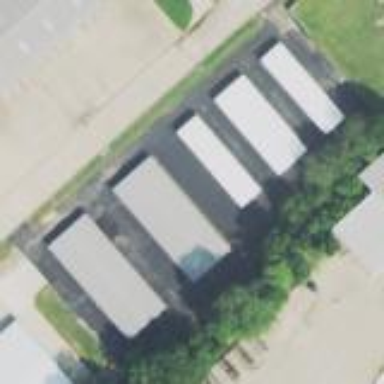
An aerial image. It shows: Chain link fence surrounding garages.